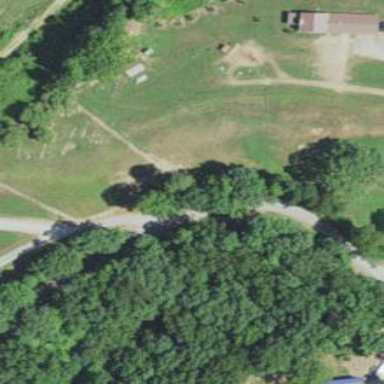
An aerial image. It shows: Grave yard.